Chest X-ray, AP view. Patient: 82 years old, sex M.
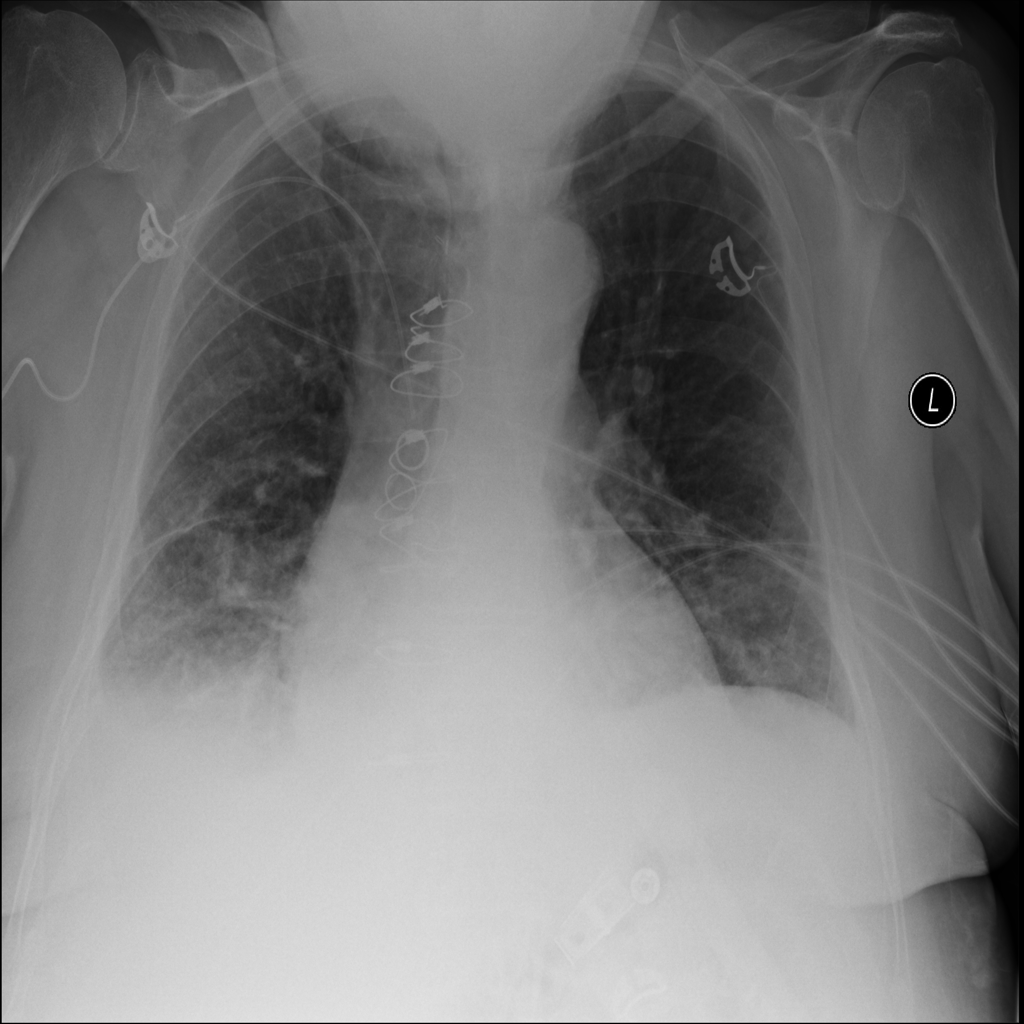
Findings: Atelectasis, Effusion, Infiltration